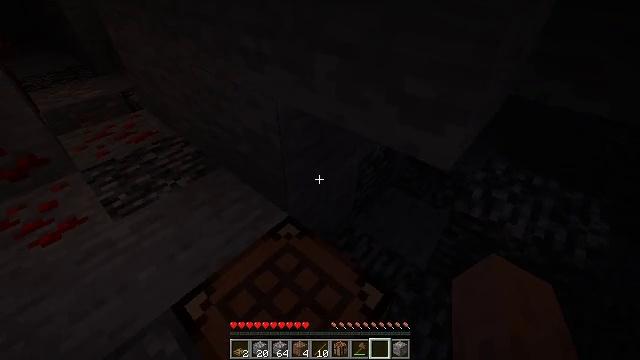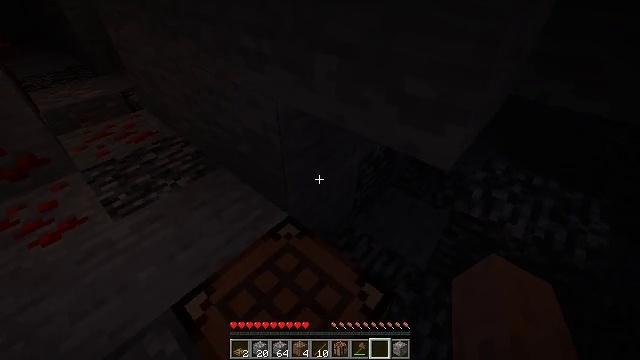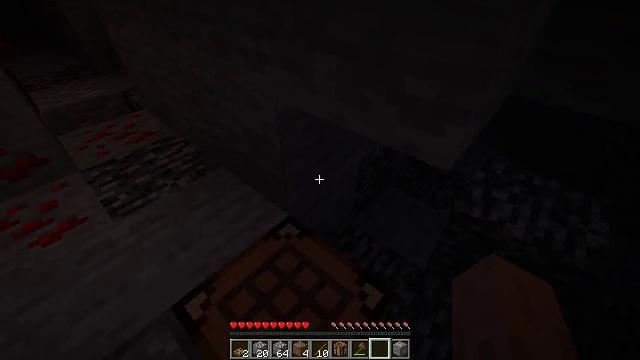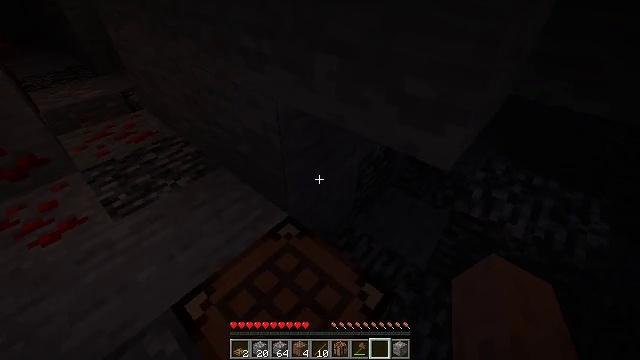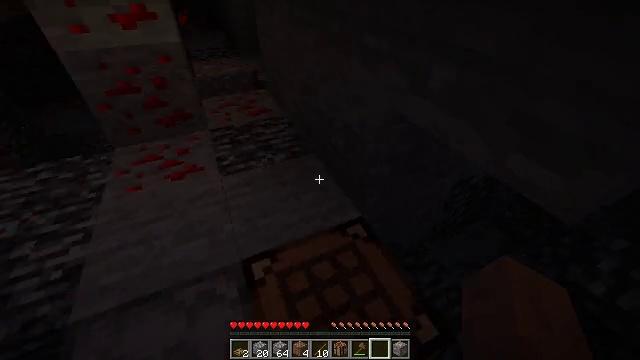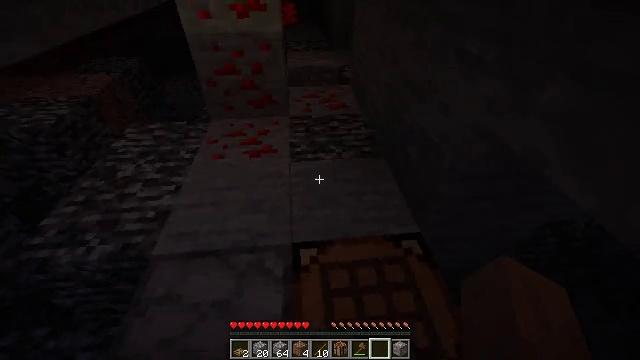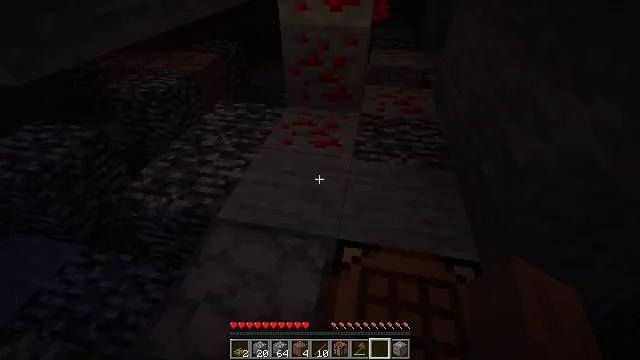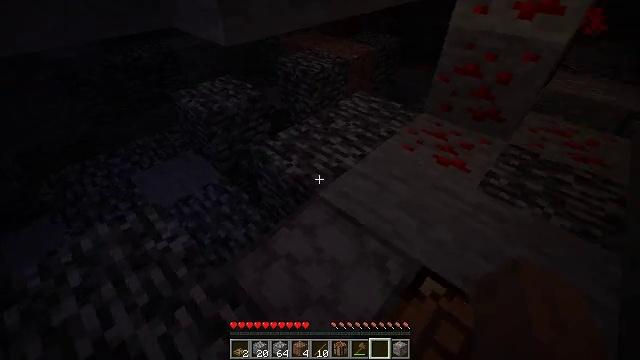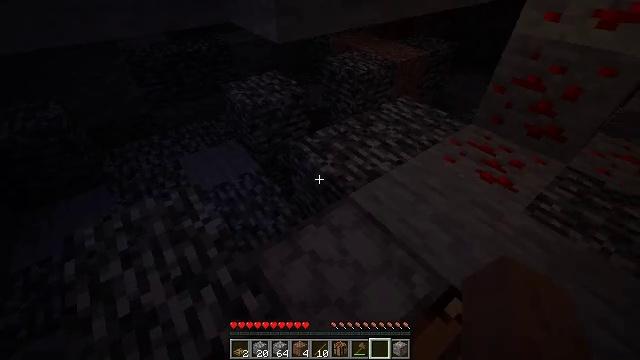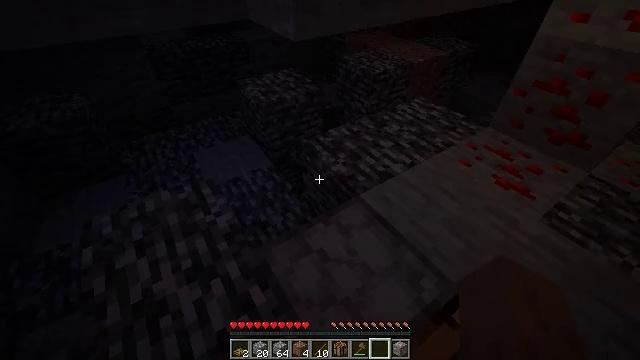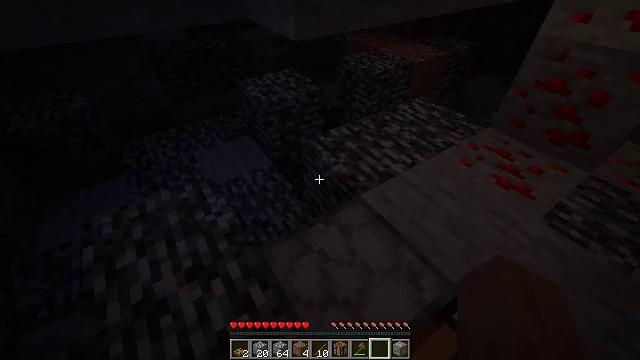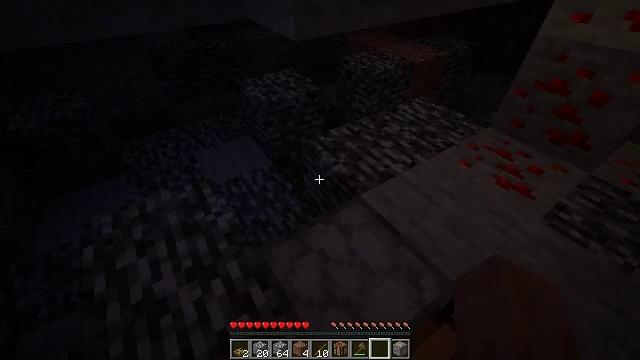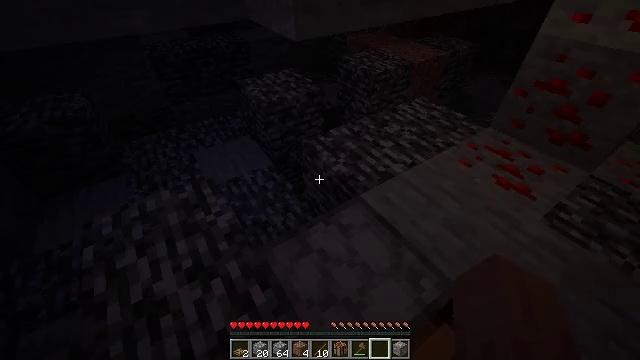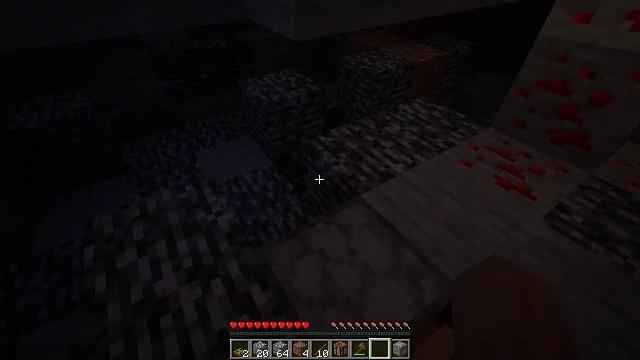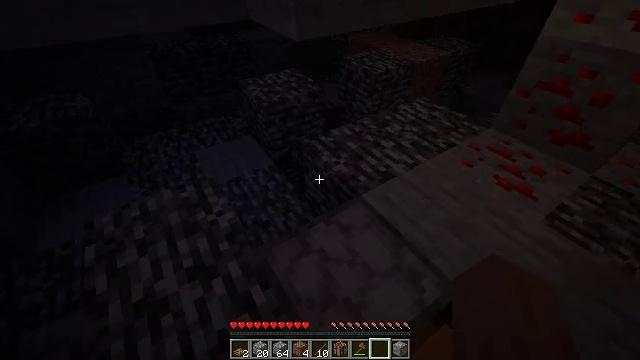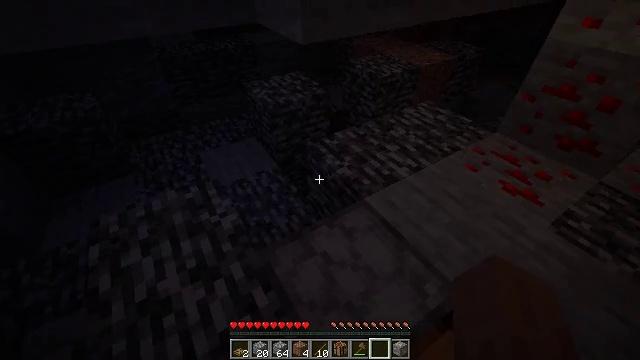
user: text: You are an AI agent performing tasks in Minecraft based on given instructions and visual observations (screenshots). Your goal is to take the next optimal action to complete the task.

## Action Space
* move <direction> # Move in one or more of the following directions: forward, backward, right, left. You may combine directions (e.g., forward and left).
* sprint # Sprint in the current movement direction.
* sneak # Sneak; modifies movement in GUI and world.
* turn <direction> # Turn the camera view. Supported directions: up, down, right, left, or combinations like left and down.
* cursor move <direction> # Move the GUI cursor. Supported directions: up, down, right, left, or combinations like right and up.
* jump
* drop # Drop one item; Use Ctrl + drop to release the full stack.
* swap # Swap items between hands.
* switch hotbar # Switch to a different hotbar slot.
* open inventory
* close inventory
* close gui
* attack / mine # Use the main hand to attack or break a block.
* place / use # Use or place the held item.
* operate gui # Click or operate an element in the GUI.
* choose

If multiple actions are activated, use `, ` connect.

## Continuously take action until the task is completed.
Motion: motion action
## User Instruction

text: craft item air
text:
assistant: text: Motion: no_op
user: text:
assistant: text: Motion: no_op
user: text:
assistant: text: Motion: no_op
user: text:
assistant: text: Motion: turn left
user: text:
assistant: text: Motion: turn left
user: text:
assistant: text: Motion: turn left
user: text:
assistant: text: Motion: turn left
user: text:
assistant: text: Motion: turn left
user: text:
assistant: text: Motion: turn left
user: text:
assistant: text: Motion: no_op
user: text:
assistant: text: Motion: no_op
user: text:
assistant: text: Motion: no_op
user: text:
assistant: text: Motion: no_op
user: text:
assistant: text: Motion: no_op
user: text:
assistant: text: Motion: turn left
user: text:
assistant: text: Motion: turn left and up
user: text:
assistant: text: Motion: turn left and up
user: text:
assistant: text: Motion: no_op
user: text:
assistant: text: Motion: no_op
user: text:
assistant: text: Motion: turn up
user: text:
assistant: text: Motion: turn up
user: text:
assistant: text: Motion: no_op
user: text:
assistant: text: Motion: no_op
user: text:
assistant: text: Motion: no_op
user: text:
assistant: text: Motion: no_op
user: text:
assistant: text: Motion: no_op
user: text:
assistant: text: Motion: no_op
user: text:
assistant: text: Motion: no_op
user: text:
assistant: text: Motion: no_op
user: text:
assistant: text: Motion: no_op